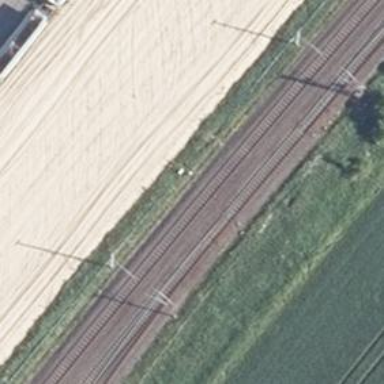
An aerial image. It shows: Railway junction.